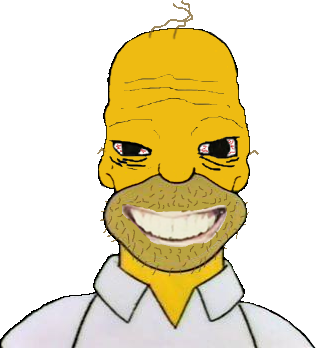
Label: 5_Coomer